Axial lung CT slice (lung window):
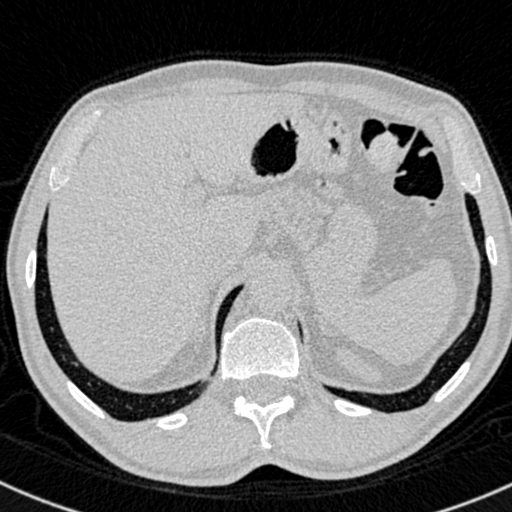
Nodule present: no